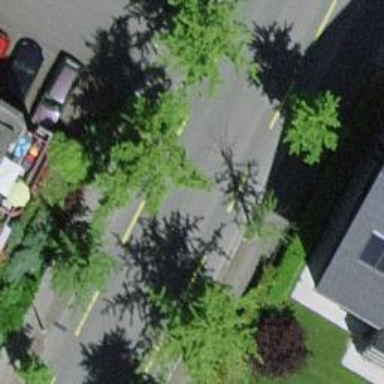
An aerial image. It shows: Avenue of broadleaved trees.